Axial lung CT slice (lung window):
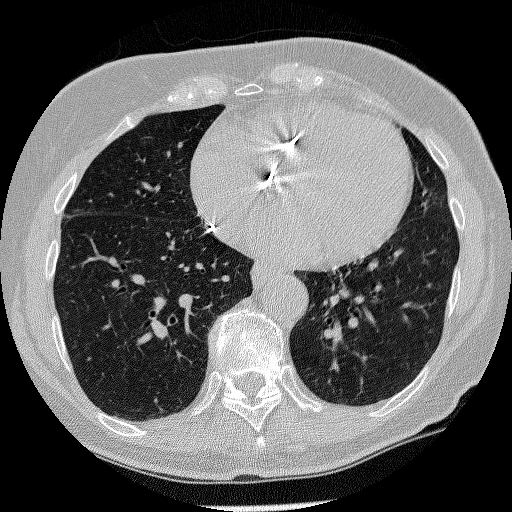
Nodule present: no